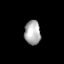
Tissue: lung
Cell type: Endothelial cells
Senescence score: 0.6129
Nuclear area (px): 381
Mean DAPI intensity: 171.612